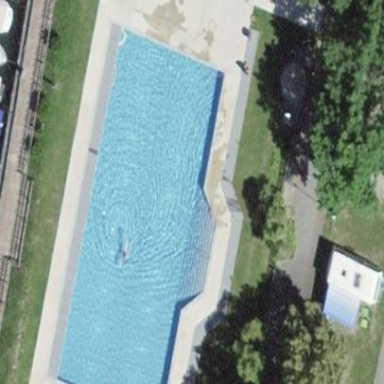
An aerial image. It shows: Swimming pool located in leisure land.